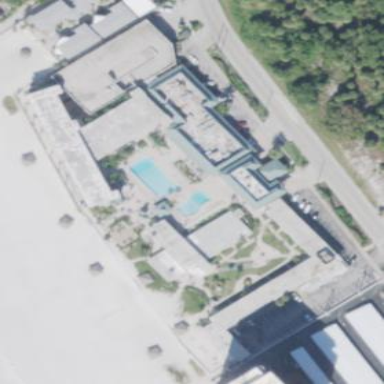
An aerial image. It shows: Hotel.